Interaction volume radius: 5 \u00c5
Interaction volume height: 15 \u00c5
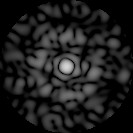
Disorder parameter: 0.8861